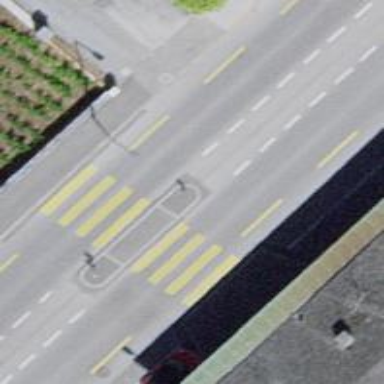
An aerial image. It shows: Uncontrolled crossing with island and markings on the road.